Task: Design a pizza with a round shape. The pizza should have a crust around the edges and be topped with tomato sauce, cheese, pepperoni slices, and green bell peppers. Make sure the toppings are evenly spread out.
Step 688:
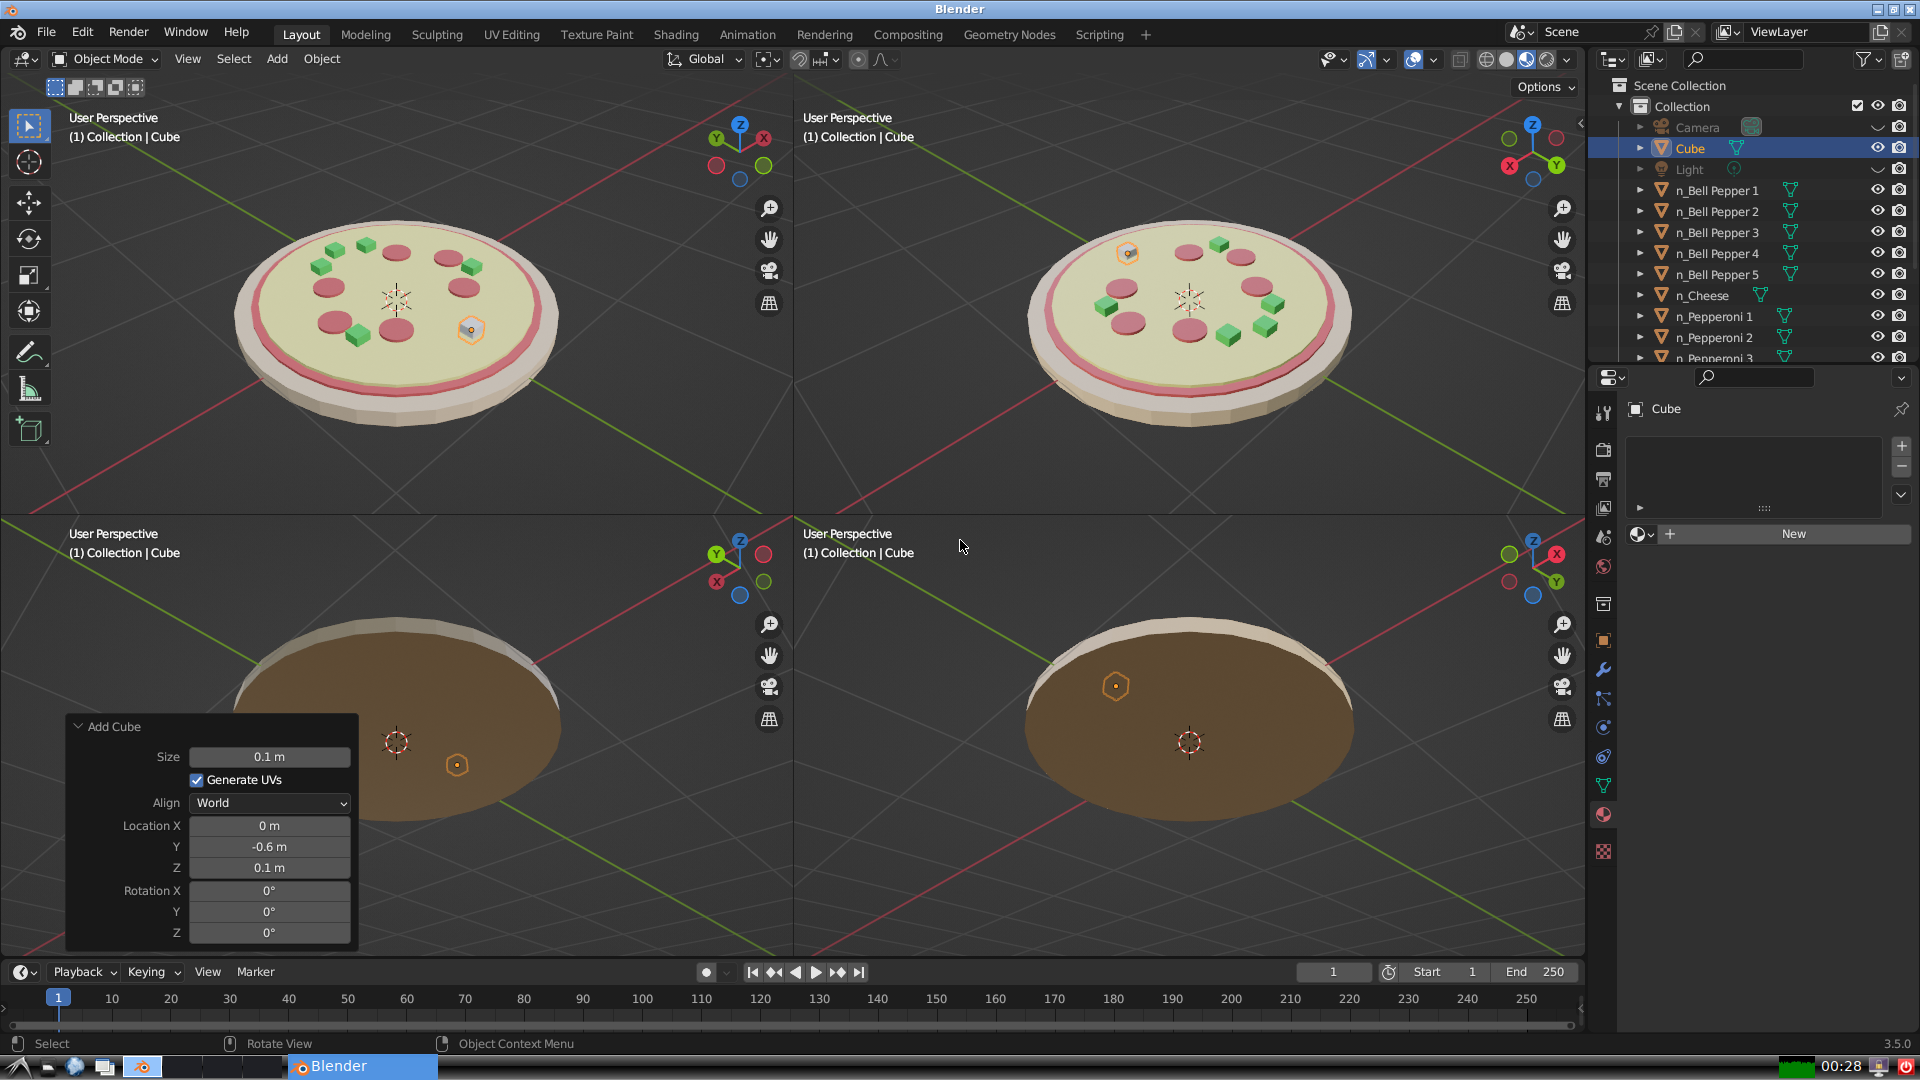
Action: {"key_press": ['Ctrl, Home']}